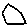
Label: hexagon